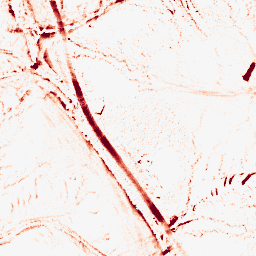
Category: morphological
Decomposition family: morphological
Decomposition parameters: operation: opening
size: 5
Upsampling method: lanczos
Upsampling parameters: scale: 2
Upsampling scale: 2